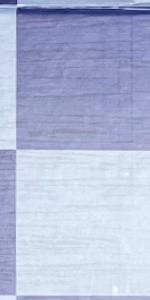
Label: Empty